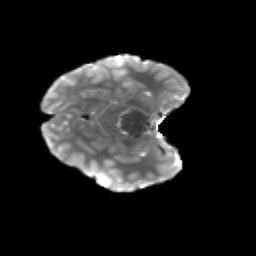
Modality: T2w
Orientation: axial
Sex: female
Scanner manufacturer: siemens
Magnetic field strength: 3 T
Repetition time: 5 s
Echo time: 0.071 s